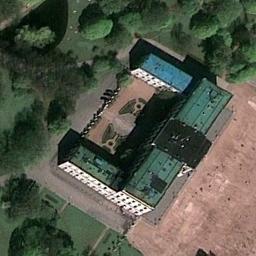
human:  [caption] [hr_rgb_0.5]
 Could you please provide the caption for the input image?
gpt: The roofs of palaces are all red .

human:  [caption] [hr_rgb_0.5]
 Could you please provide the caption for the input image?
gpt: Many trees of different sizes are beside the palace .

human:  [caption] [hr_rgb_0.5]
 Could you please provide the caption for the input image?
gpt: The palace is on the bare land next to some trees .

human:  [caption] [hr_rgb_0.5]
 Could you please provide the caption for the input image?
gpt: The green palace with a park is surrounded by a grove of trees and an open area .

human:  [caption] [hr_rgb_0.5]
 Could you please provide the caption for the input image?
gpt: There are some green trees beside the palace with green roofs .